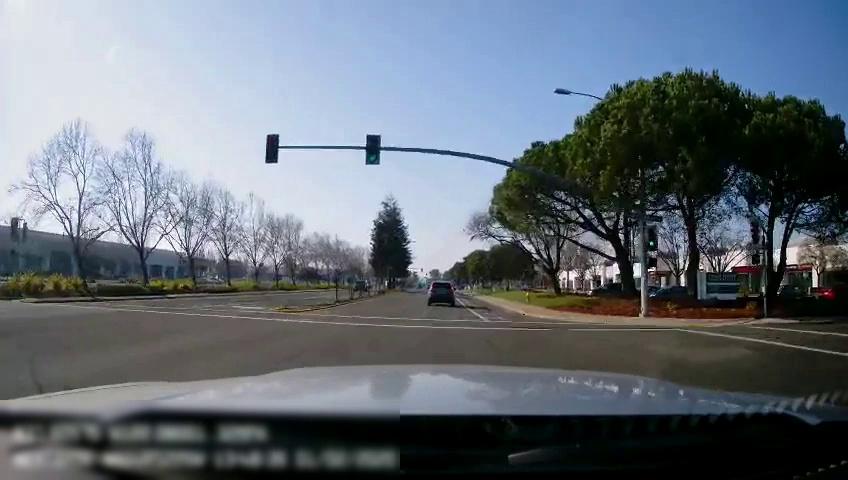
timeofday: Day
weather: Sunny
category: Drivable Space
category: Vehicles | SUV
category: Vehicles | SUV
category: Lanes | Current Lane
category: Lanes | Alternate Lane
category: Traffic | Lights
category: Traffic | Lights
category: Traffic | Lights
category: Traffic | Lights